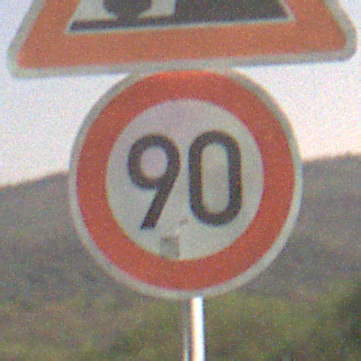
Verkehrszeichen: Geschwindigkeit90
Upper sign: SteinschlagRechts
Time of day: Night
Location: Outdoor (Nature)
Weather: Clear
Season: NotSpecified
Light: Natural